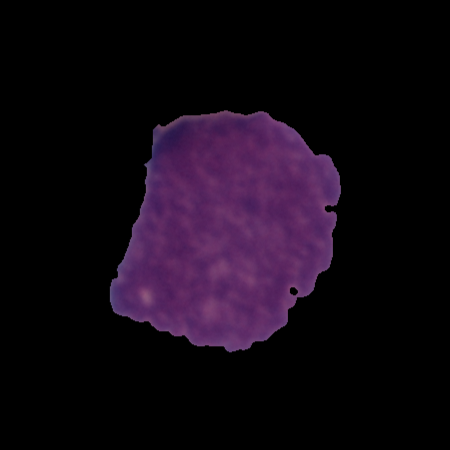
Label: cancer